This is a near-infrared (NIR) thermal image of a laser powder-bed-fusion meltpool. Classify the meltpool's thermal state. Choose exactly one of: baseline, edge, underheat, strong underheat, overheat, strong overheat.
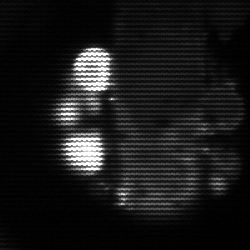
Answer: strong underheat